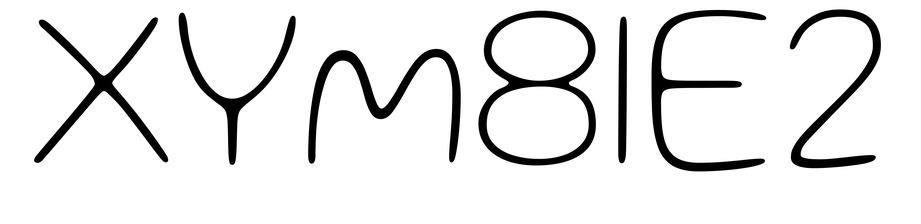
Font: Gluten_Thin